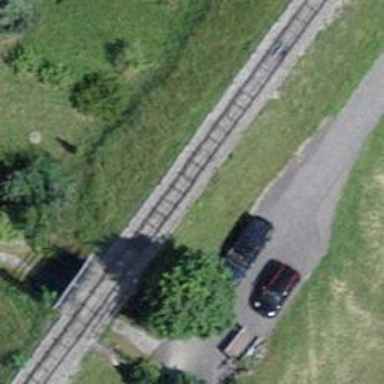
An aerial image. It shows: Funicular railway.